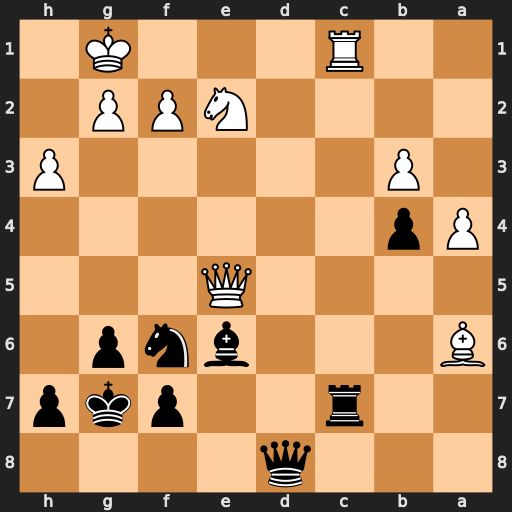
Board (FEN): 3q4/2r2pkp/B3bnp1/4Q3/Pp6/1P5P/4NPP1/2R3K1
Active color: b
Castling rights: -
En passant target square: -
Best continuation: Rxc1+ Nxc1 Qd1+ Kh2 Qxc1